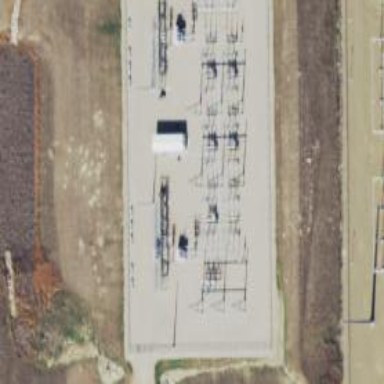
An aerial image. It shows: Switch for power supply.